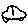
Label: car